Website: macys
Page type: cart
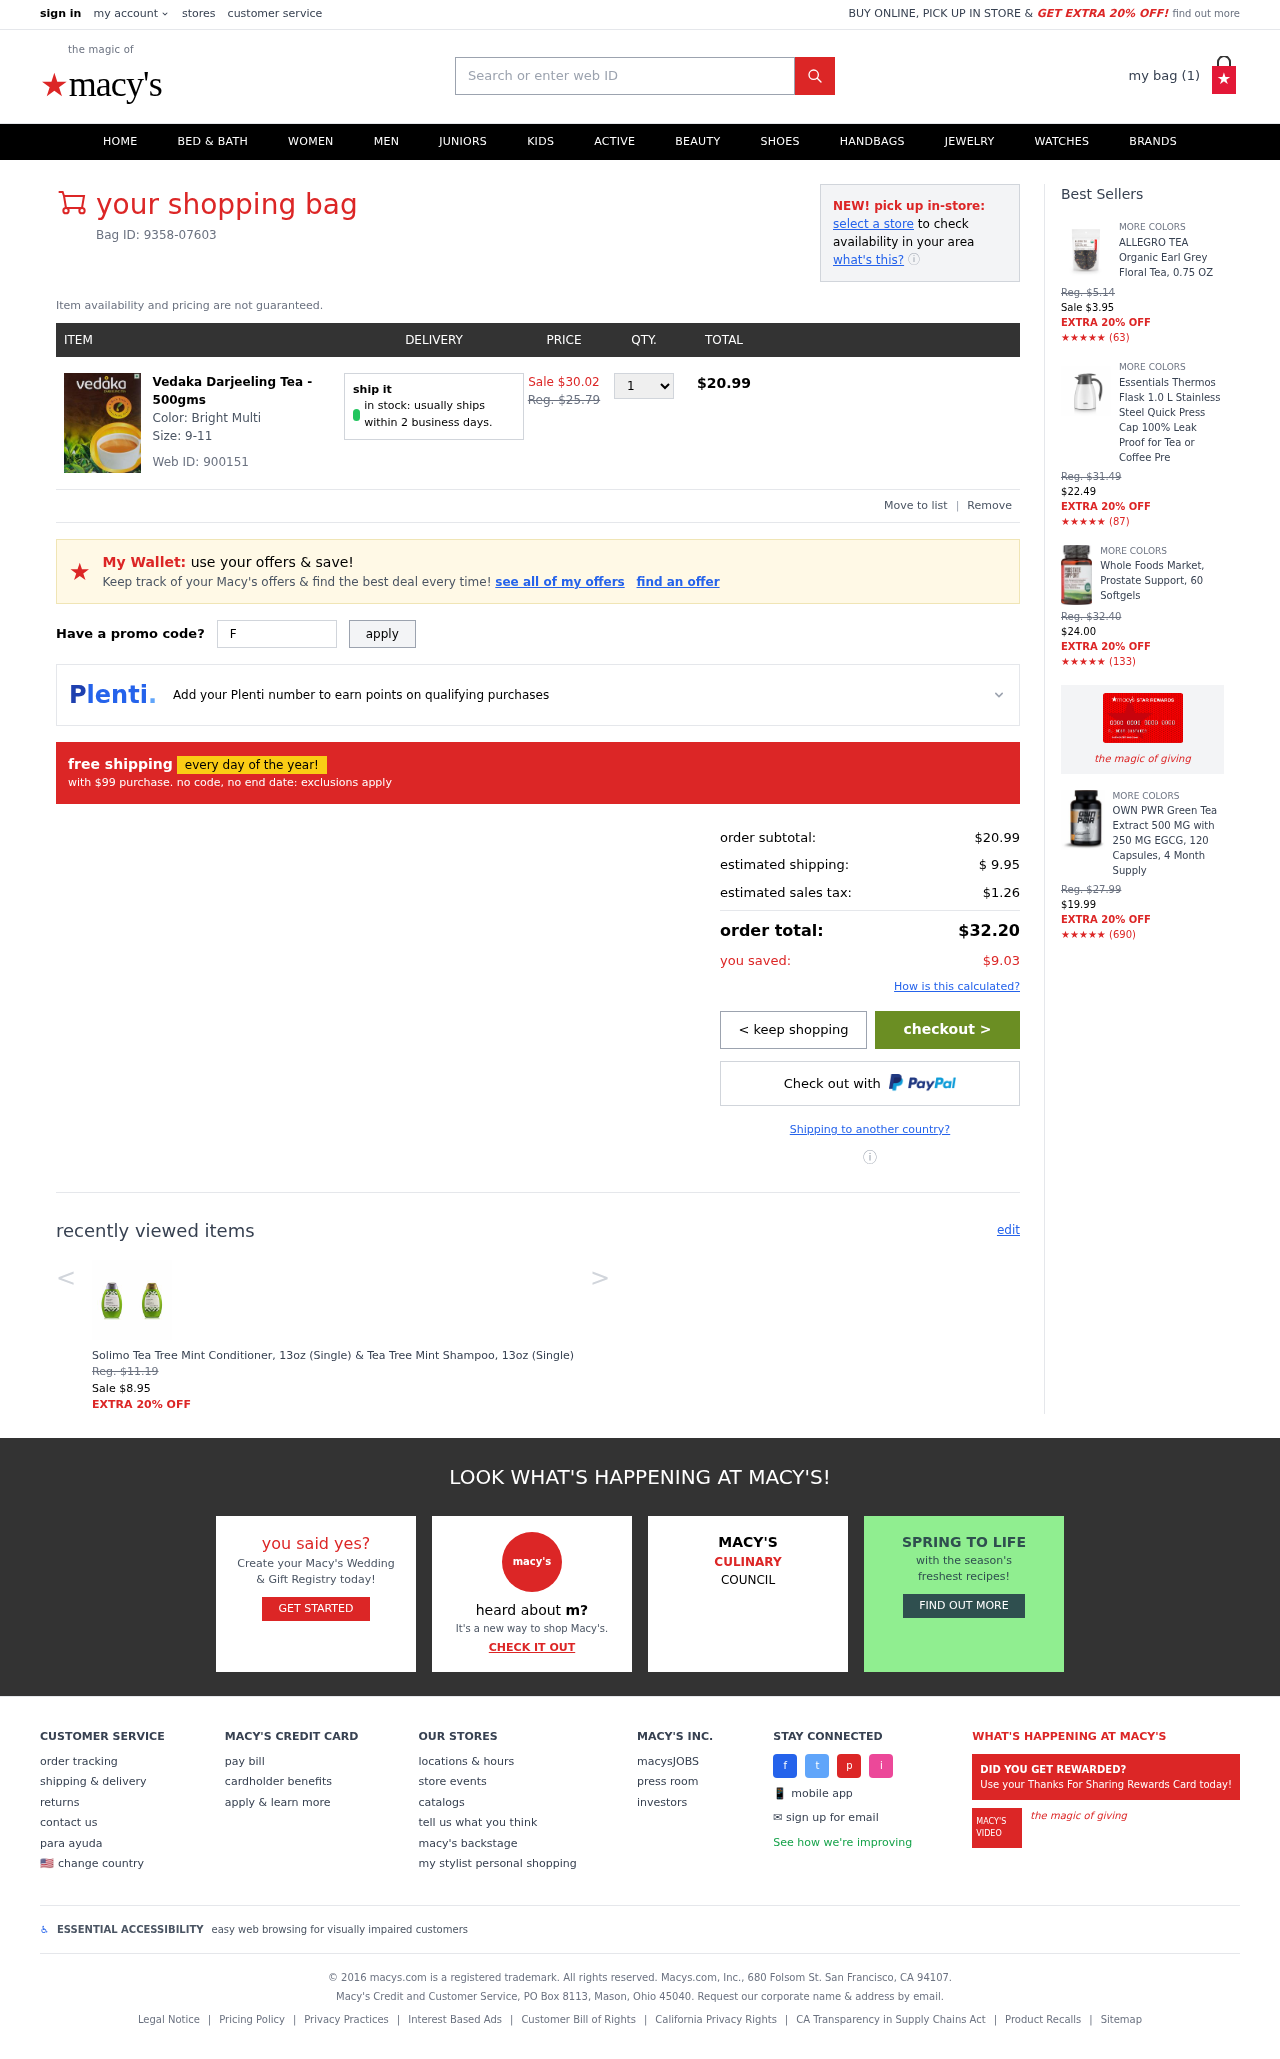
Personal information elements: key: PII_PROMO_CODE
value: FALL78
Product elements: key: PRODUCT1_NAME
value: Vedaka Darjeeling Tea - 500gms
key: PRODUCT1_PRICE
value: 20.99
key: PRODUCT1_QUANTITY
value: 1
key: PRODUCT2_NAME
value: Solimo Tea Tree Mint Conditioner, 13oz (Single) & Tea Tree Mint Shampoo, 13oz (Single)
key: PRODUCT2_PRICE
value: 8.95
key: PRODUCT3_NAME
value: ALLEGRO TEA Organic Earl Grey Floral Tea, 0.75 OZ
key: PRODUCT3_NUM_RATINGS
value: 63
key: PRODUCT3_PRICE
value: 3.95
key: PRODUCT4_NAME
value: Essentials Thermos Flask 1.0 L Stainless Steel Quick Press Cap 100% Leak Proof for Tea or Coffee Pre
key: PRODUCT4_NUM_RATINGS
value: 87
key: PRODUCT4_PRICE
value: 22.49
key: PRODUCT5_NAME
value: Whole Foods Market, Prostate Support, 60 Softgels
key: PRODUCT5_NUM_RATINGS
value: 133
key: PRODUCT5_PRICE
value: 24
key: PRODUCT6_NAME
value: OWN PWR Green Tea Extract 500 MG with 250 MG EGCG, 120 Capsules, 4 Month Supply
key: PRODUCT6_NUM_RATINGS
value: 690
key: PRODUCT6_PRICE
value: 19.99
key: PRODUCT1_ORIGINAL_PRICE
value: Sale $30.02
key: PRODUCT1_TOTAL
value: $20.99
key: PRODUCT2_ORIGINAL_PRICE
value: Reg. $11.19
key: PRODUCT3_ORIGINAL_PRICE
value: Reg. $5.14
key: PRODUCT3_RATING
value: ★★★★★
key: PRODUCT4_ORIGINAL_PRICE
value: Reg. $31.49
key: PRODUCT4_RATING
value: ★★★★★
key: PRODUCT5_ORIGINAL_PRICE
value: Reg. $32.40
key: PRODUCT5_RATING
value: ★★★★★
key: PRODUCT6_ORIGINAL_PRICE
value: Reg. $27.99
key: PRODUCT6_RATING
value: ★★★★★
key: PRODUCT_WEB_ID
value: Web ID: 900151
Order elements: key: ORDER_NUM_ITEMS
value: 1
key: ORDER_BAG_ID
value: Bag ID: 9358-07603
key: ORDER_SUBTOTAL
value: $20.99
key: ORDER_SHIPPING_COST
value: $ 9.95
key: ORDER_TAX
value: $1.26
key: ORDER_TOTAL
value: $32.20
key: ORDER_SAVINGS
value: $9.03
Search elements: key: HEADER_SEARCH
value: Search or enter web ID